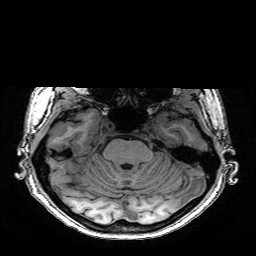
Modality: T1w
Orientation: coronal
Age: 62
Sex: female
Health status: healthy
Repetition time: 2.53 s
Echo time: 0.0034 s